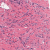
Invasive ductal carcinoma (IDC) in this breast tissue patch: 1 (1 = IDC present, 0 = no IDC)